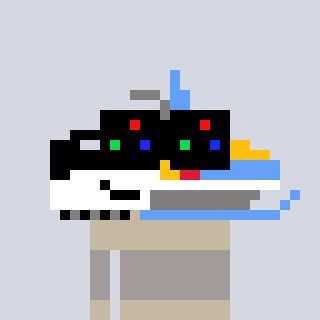
a pixel art character with square black sunglasses, a snowmobile-shaped head and a bege-colored body on a cool background